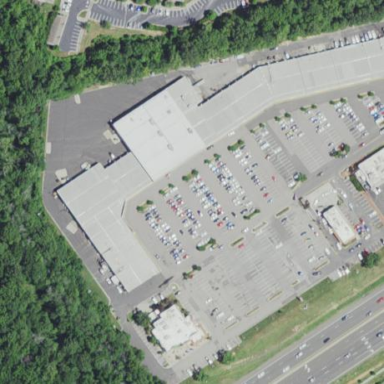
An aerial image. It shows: Retail area.